Question: I've encountered a problem while working with regex in C#. Namely, the debugger shows correct(IMO) results but when I try to print the results in my application, they are different(and wrong). Code below:
'''
Match match2 = Regex.Match("048 A Dream Within A Dream (satur) (123|433) K48", "(.*)(\((.)*?\))\s\((.)*?\)\s.*");
string nick = match2.Groups[1].Value;
string name = match2.Groups[0].Value;
Console.WriteLine("nick - '{0}', name - '{1}'", nick, name);
'''
Expected results show up in the debugger, as in following screenshot:
Console shows different(wrong) results:
> nick - '048 A Dream Within A Dream ', name - '048 A Dream Within A
Dream (satur) (123|433) K48'
How do I fix it? I want the results to be shown exactly as in debugger.
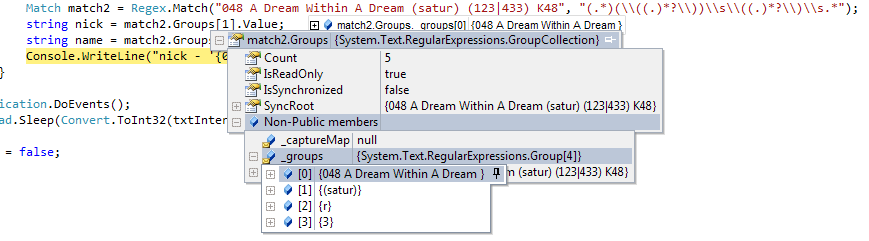
Answer: You're missing the fact that 'Groups[0]' is always meant to represent the . The first capturing group is in 'Groups[1]'. You want:
'''
string nick = match2.Groups[2].Value;
string name = match2.Groups[1].Value;
'''
The reason it's showing what you expected in the debugger is that you're looking at the of a field within 'GroupCollection'; when it's asked for a group by number, it returns the match if the requested number is 0, or offsets the number by 1 otherwise.
From the documentation for <URL>:
> If the match is successful, the first element in the collection contains the Group object that corresponds to the entire match. Each subsequent element represents a captured group, if the regular expression includes capturing groups.